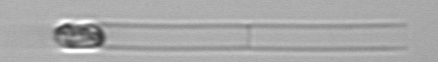
Label: Dactyliosolen_blavyanus